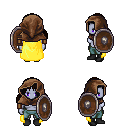
a pixel art fantasy rpg character, female body template, dark elf, purple skin, yellow cape, teal pants, brown twin-tailed hairstyle, cloth hood, leather bracers, black shoes, shield, four views (front, back, left, right), 2x2 character sprite sheet, small pixel art, hard edges, no anti-aliasing